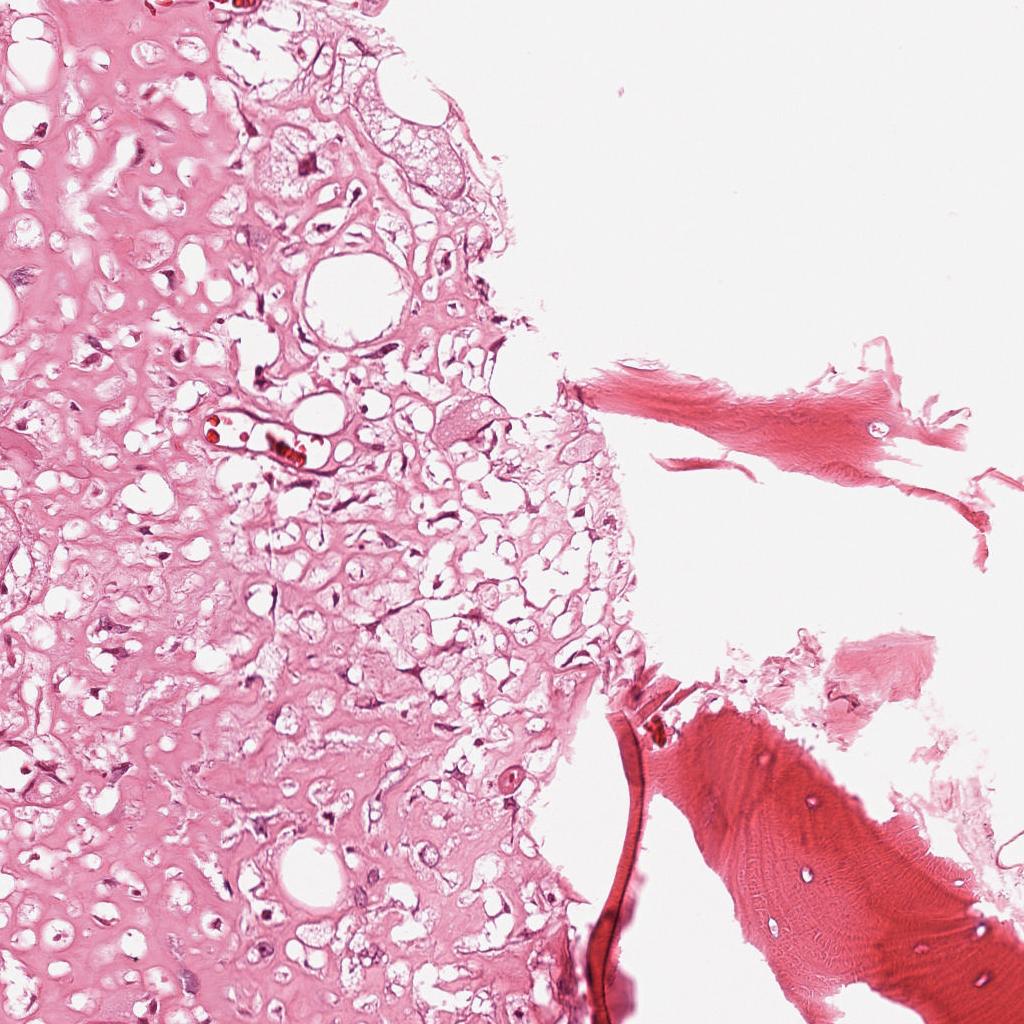
Label: Viable